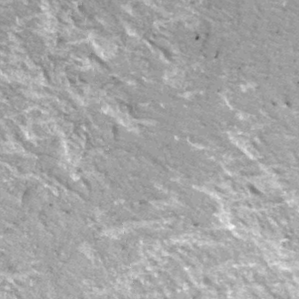
Label: frost